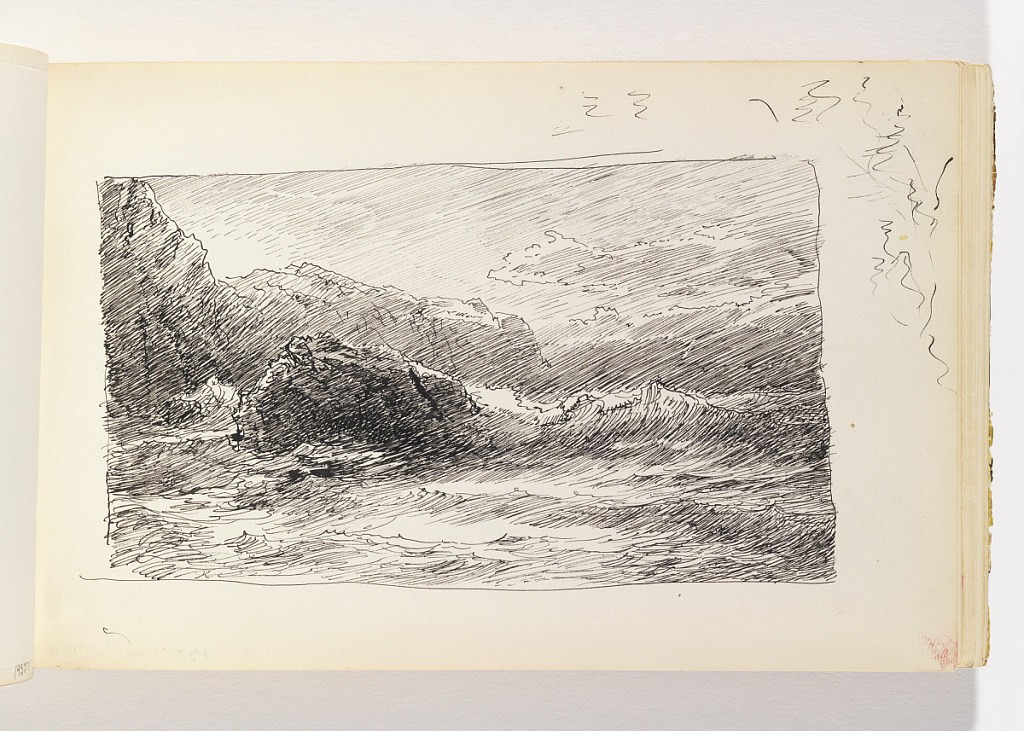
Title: Stormy Sea against Large Rock and Cliffs
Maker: William Trost Richards, American, 1833–1905
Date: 1890–1900
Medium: Pen and black ink on off-white wove paper
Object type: Sketchbook folio
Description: Waves crashing against a large rock in left-center middle ground, line of cliffs at left in distance. Mischellaneous pen in margin at top right of sheet.